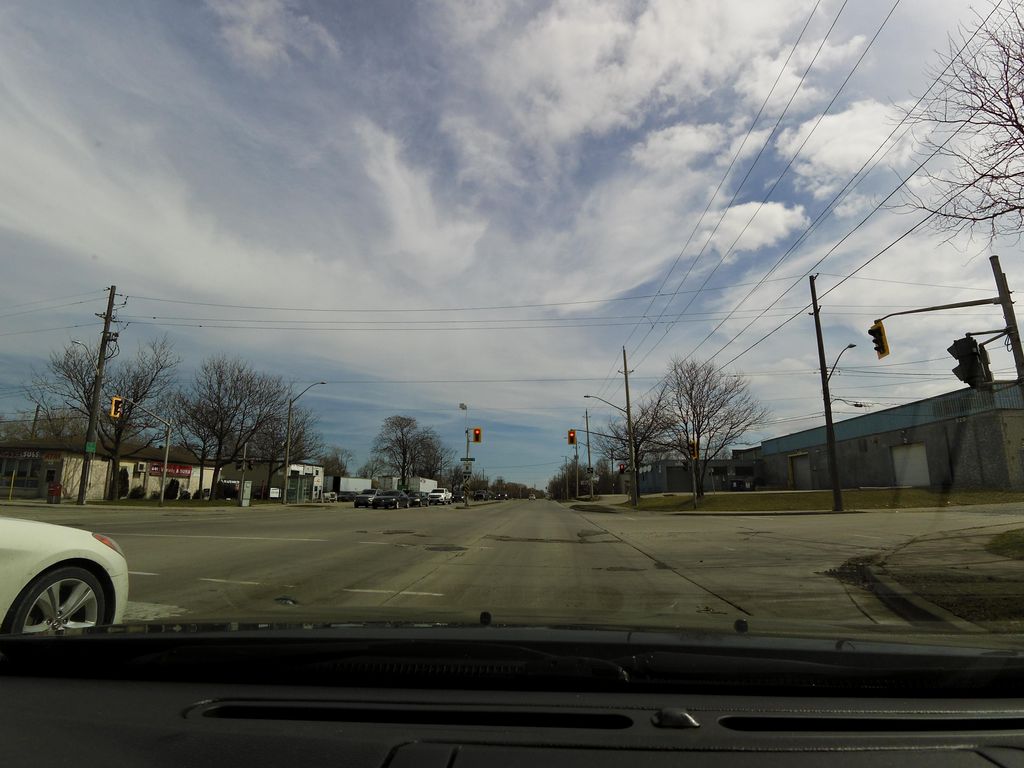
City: hamilton